Interaction volume radius: 5 \u00c5
Interaction volume height: 25 \u00c5
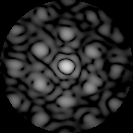
Disorder parameter: 0.5379